Question: I have a problem about the width of slick.js Where the box on the slick-track exceeds the page on the website.
Please pay attention to the image I uploaded this:

for the use of my program code more or less like this:
'''
jQuery('.image-slider').slick({
slidesToShow: 1.7,
slidesToScroll: 1,
autoplay: true,
autoplaySpeed: 2000,
arrows: false,
dots: false,
});
'''
'''
.image-slider .slick-slide {
margin: 0 2px;
display: inline-block;
}
.image-slider a {
display: block;
width: 100%;
}
.image-slider img {
width: 860px;
height: auto;
margin-top: 0px;
}
'''
'''
<script src="https://ajax.googleapis.com/ajax/libs/jquery/2.1.1/jquery.min.js"></script>
<link rel="stylesheet" href="https://cdnjs.cloudflare.com/ajax/libs/slick-carousel/1.8.1/slick.min.css" />
<script src="https://cdnjs.cloudflare.com/ajax/libs/slick-carousel/1.8.1/slick.min.js"></script>
<div class='image-slider'>
<div class='overlay-container'>
<a href='#'><img src='http://www.sixteenconsulting.com/sixteenblog/wp-content/uploads/2017/10/veille_complexe-800x533.jpg' />
<div class='overlay'>
<div class='text' />
</div>
</a>
</div>
<div class='overlay-container'>
<a href='#><img src=' http://www.herbusiness.co.ke/wp-content/uploads/2017/10/battlefield_africa_winners-800x533.jpg '/>
<div class='overlay '>
<div class='text '/>
</div>
</a>
</div>
<div class='overlay-container '>
<a href='# '><img src='https://disrupts.com/wp-content/uploads/2016/08/00948135202729.56ed9d795bc5b-2-800x533.jpg '/>
<div class='overlay '>
<div class='text '/>
</div>
</a>
</div>
</div>
'''
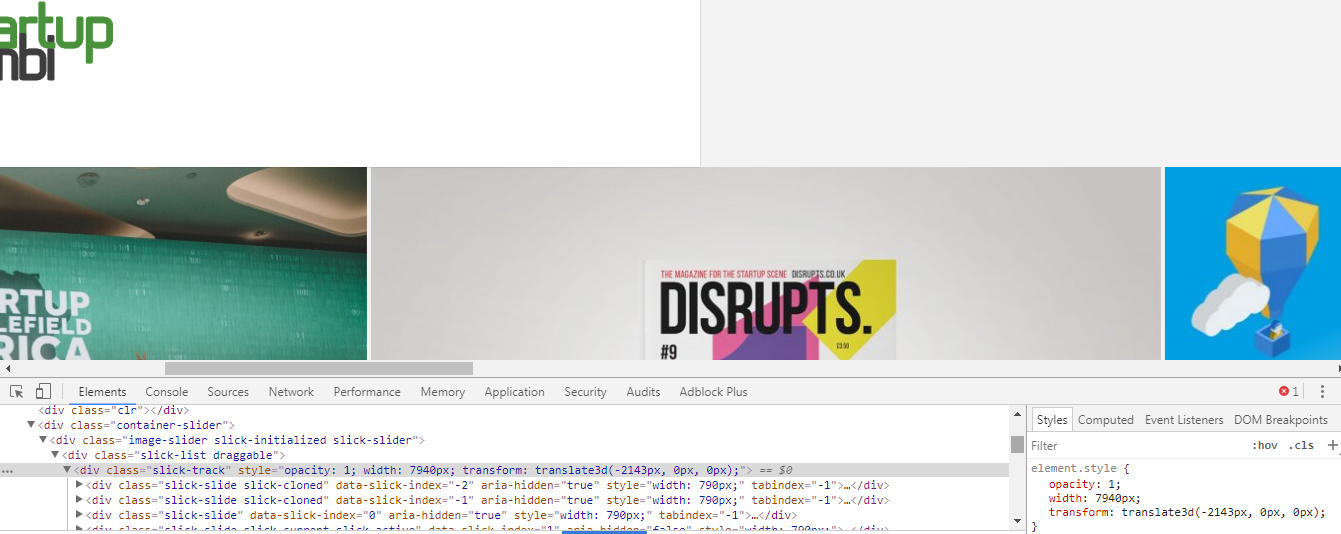
Answer: I couldn't work this out for ages myself. I was changing the
'''
<img width="200px" href="myimage.png">
'''
in the div's but that didn't work. Also I'm using tables so its even more complicated. This can create lots of white space after the images.
Because the whole thing is responsive you need to use to make them work correctly, so that it scales as you change your screen width.
'''
<img width="100%" href="myimage.png">
'''
or some percentage of the screen.